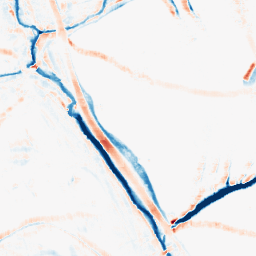
Category: morphological
Decomposition family: morphological_square
Decomposition parameters: operation: average
size: 10
Upsampling method: bilinear
Upsampling parameters: scale: 8
Upsampling scale: 8